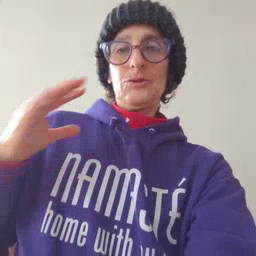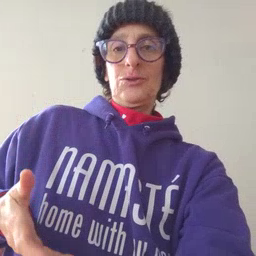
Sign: shirt